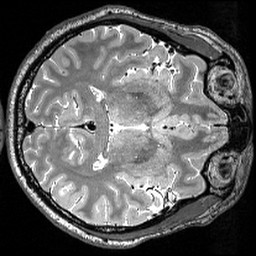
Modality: T2w
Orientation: axial
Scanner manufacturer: siemens
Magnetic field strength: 3 T
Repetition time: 3 s
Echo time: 0.418 s